Question: I thought this would be easier than originally planned. I'm trying to make this image out of nested for loops:

Any suggestions or solutions would be helpful.
'''
#include <iostream>
using namespace std;
int main()
{
for(int i=0; i<1;i++)
{
cout<<i+1<<endl;
for(int j=0;j<2;j++)
{
cout<<j+1;
}
}
cout<<"
";
for(int k=0; k<3; k++)
{
cout<<k+1;
}
cout<<"
";
for(int l=0; l<4; l++)
{
cout<<l+1;
}
cout<<"
";
for(int m=4; m>0; m--)
{
cout<<m;
}
cout<<"
";
for(int n=3; n>0; n--)
{
cout<<n;
}
cout<<"
";
for(int o=2; o>0; o--)
{
cout<<o;
}
cout<<"
";
for(int p=0; p<1; p++)
{
cout<<p+1;
}
cin.get();
return 0;
}
'''
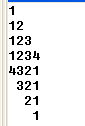
Answer: '''
#include <iostream>
using namespace std;
int main(int argc, char *argv[])
{
/*first half: From level1 = 1 to less than 5, level2 = 1 to less than or equal to level1, print level2 */
for(int level1 = 1; level1 < 5; level1++) {
for(int level2 = 1; level2 <= level1; level2++){
cout << level2;
}
cout << '
'; /*prints the newline AFTER each iteration of the 'level2' loop*/
}
/*second half: reverse the logic of part1, but also add spaces in the beginning */
for(int level1 = 4; level1 > 0; level1--){
for(int interim = 4; interim > level1; interim--) cout << ' ';
for(int level2 = level1; level2 > 0; level2--){
cout << level2;
}
cout << '
';
}
return 0;
}
'''
Let me know if you do not understand this code :-)